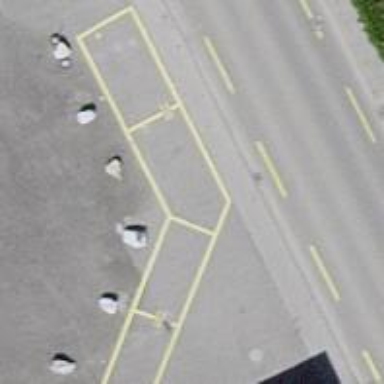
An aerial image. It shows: Block barrier.